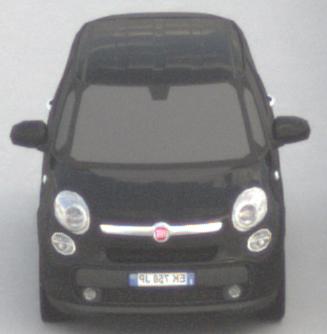
Make: Fiat
Model: 500L 1.4 16V
Detailed model: 500L (199)
Model produced from: 2012/10
Model produced until: 2017/05
Doors: 5
Color: black
Road condition: dry road
Daytime: midday
Contrast: low contrast